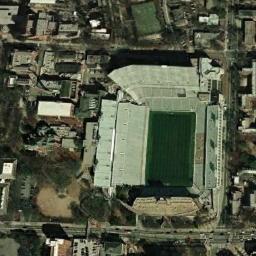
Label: stadium